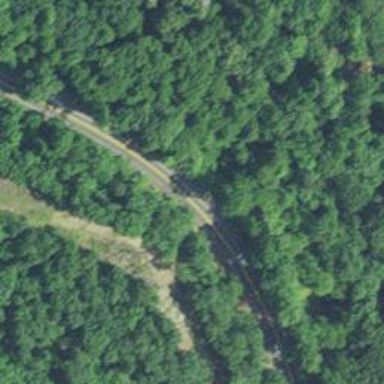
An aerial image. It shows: Trunk highway.